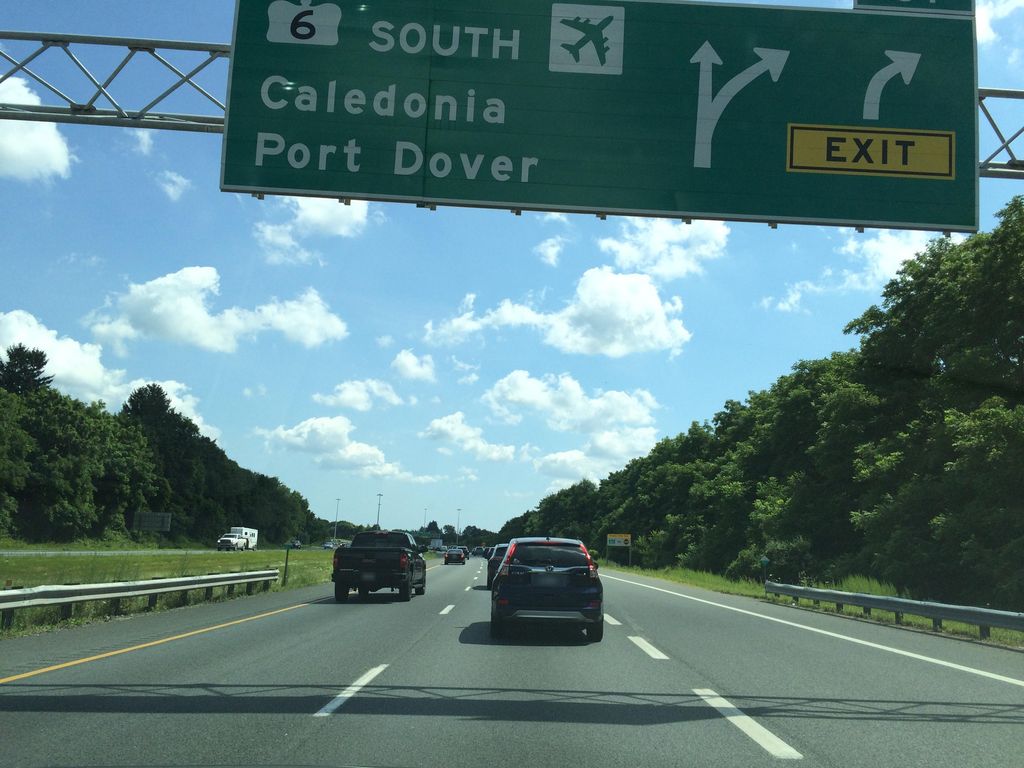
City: hamilton